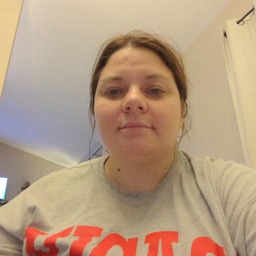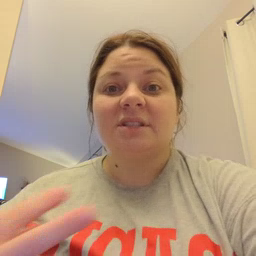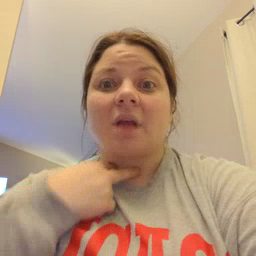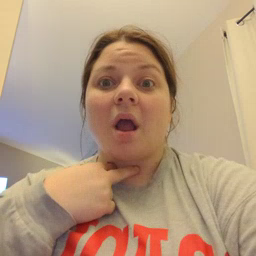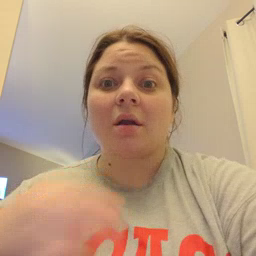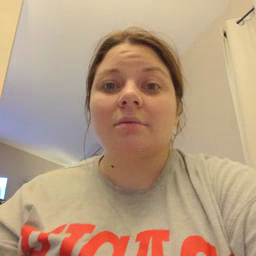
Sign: stuck